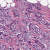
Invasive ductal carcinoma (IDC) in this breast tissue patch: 1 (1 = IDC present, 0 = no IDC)